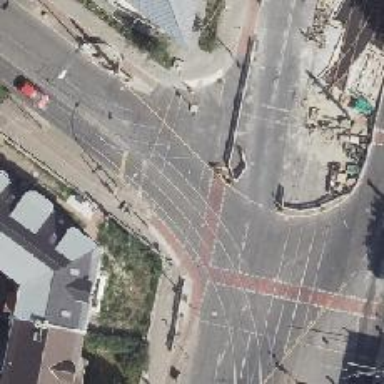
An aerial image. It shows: Tram level crossing on the railway.